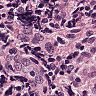
Metastatic tissue present: no